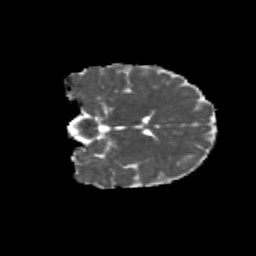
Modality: MD
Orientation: coronal
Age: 10
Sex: male
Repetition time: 9.512 s
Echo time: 0.089 s